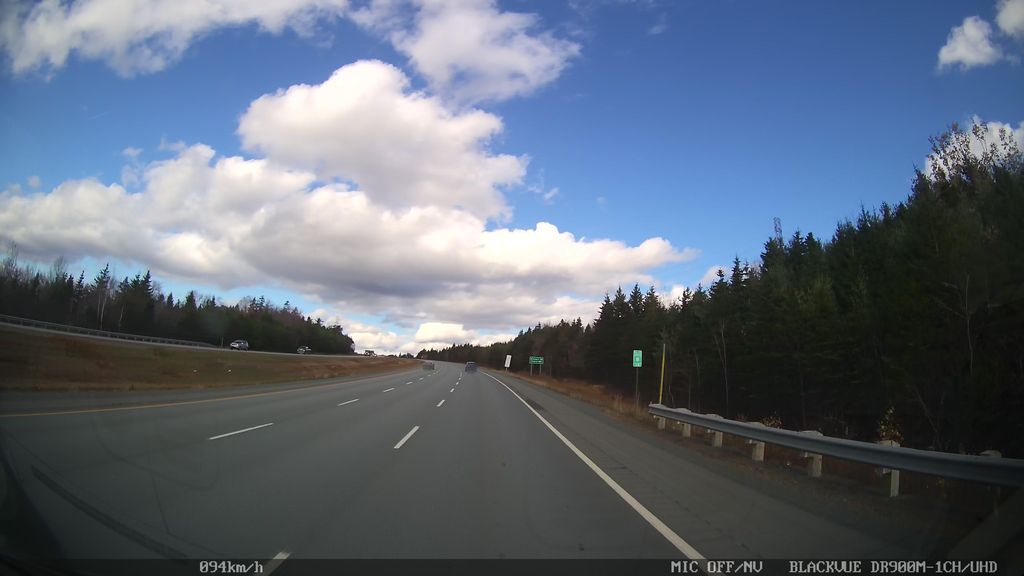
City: halifax